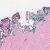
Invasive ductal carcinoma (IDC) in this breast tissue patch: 0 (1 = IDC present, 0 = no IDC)